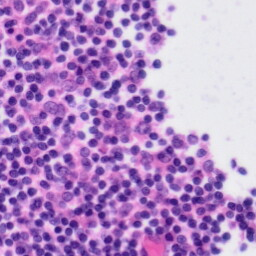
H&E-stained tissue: Tonsil